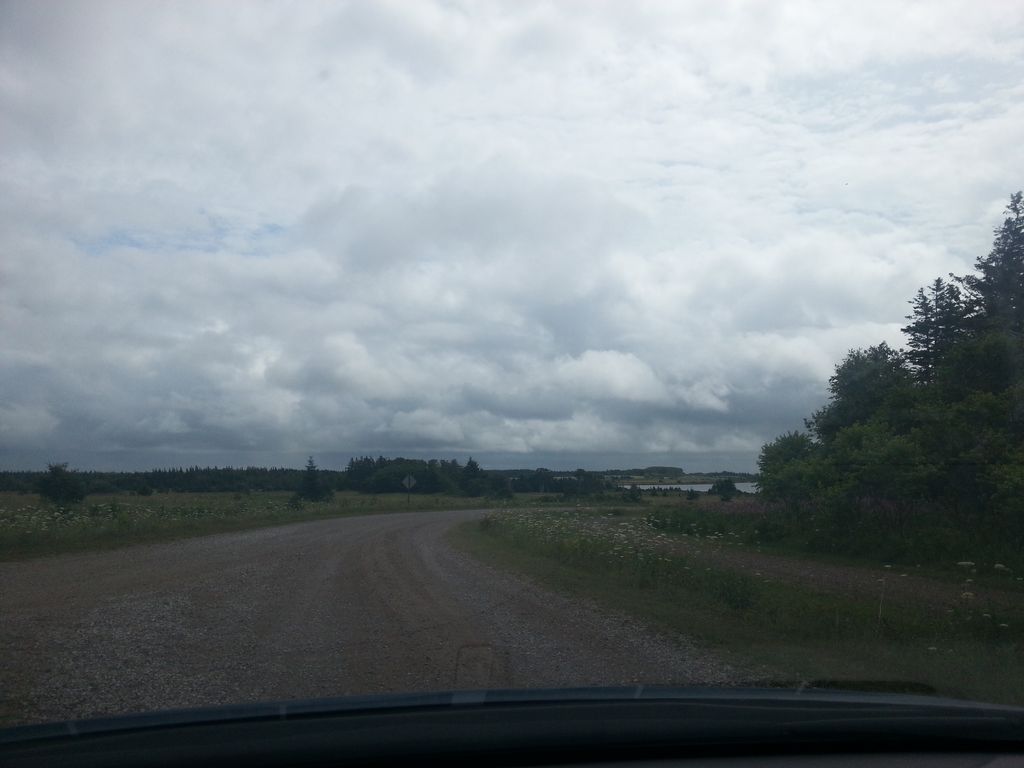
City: charlottetown